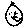
Label: smiley face